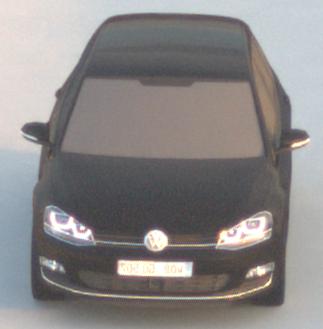
Make: VW
Model: Golf 1.2 TSI BMT
Detailed model: Golf (VII)
Model produced from: 2012/11
Model produced until: 2014/05
Doors: 3
Color: black
Road condition: dry road
Daytime: sunrise or sunset
Contrast: medium contrast